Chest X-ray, PA view. Patient: 56 years old, sex F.
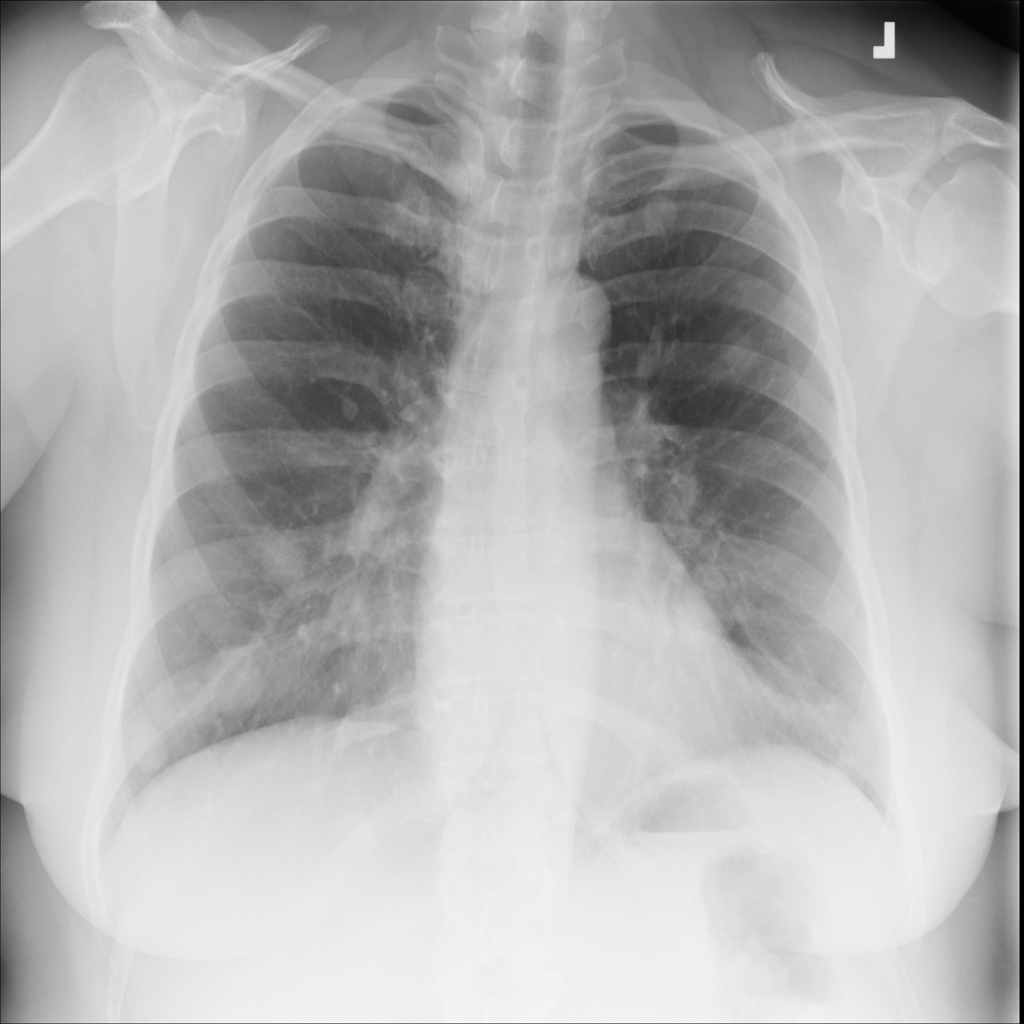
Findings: No Finding